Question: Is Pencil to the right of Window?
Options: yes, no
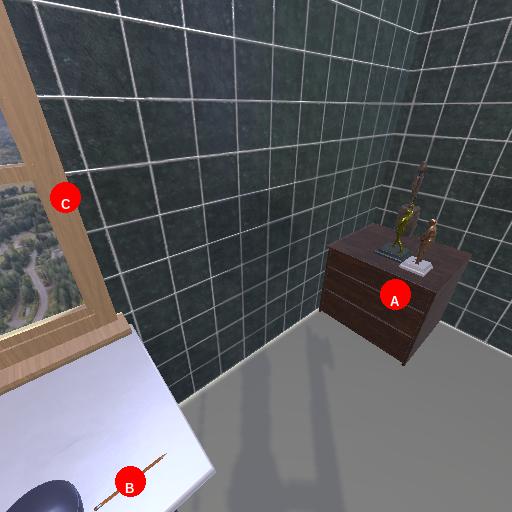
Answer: yes